Interaction volume radius: 5 \u00c5
Interaction volume height: 35 \u00c5
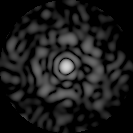
Disorder parameter: 0.7743